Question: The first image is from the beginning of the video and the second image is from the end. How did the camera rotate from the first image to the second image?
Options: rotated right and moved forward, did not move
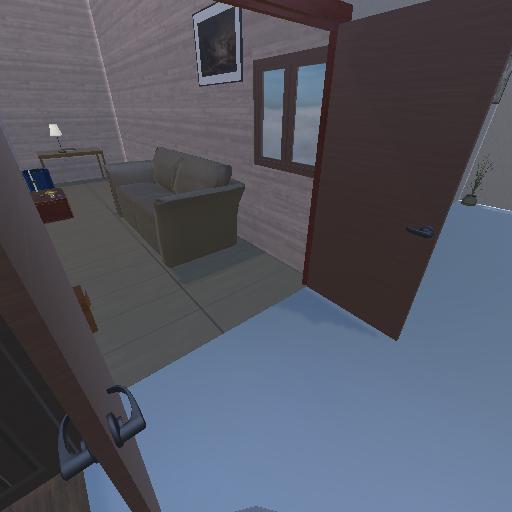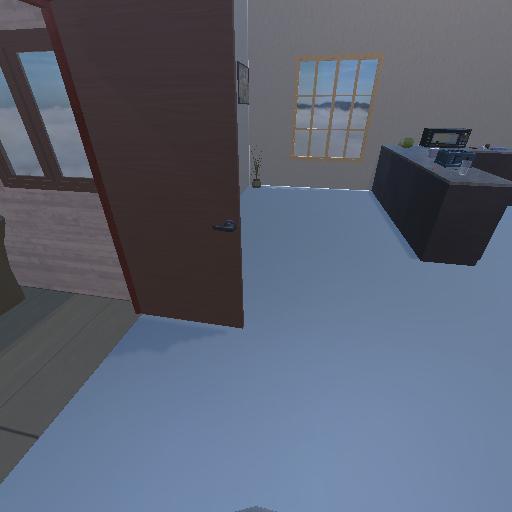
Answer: rotated right and moved forward